Question: What I'd like to do is label both of the geom_bar() 's in the following example with their respective data labels. So far, I can only get one or the other to show up:
dput():
'''
x <- structure(list(variable = c("a", "b", "c"), f = c(0.98, 0.66,
0.34), m = c(0.75760989010989, 0.24890977443609, 0.175125)), .Names = c("variable",
"f", "m"), row.names = c(NA, 3L), class = "data.frame")
ggplot(x, aes(variable, f, label=paste(f*100,"%", sep=""))) +
geom_bar() +
geom_text(size=3, hjust=1.3, colour="white") +
geom_bar(aes(variable, m, label=paste(m*100,"%",sep="")), fill="purple") +
coord_flip()
'''

See how on the inside of the black there is a data label. In the same plot, I'd like to do the same thing on the inside of the purple.
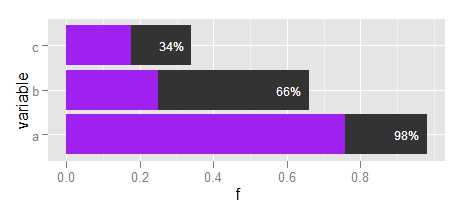
Answer: how does this work for you:
'''
ggplot(x, aes(variable, f, label=paste(f*100,"%", sep=""))) +
geom_bar() +
geom_text(size=3, hjust=1.3, colour="white") +
geom_bar(aes(variable, m, label=paste(m*100,"%",sep="")), fill="purple") +
geom_text(aes(y=m,label=paste(round(m*100),"%",sep="")),size=3, hjust=1.3, colour="white") +
coord_flip()
'''